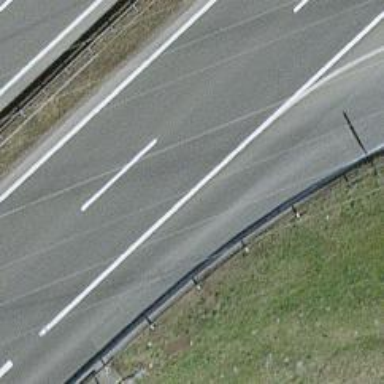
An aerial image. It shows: Asphalt motorway link.